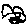
Label: bird